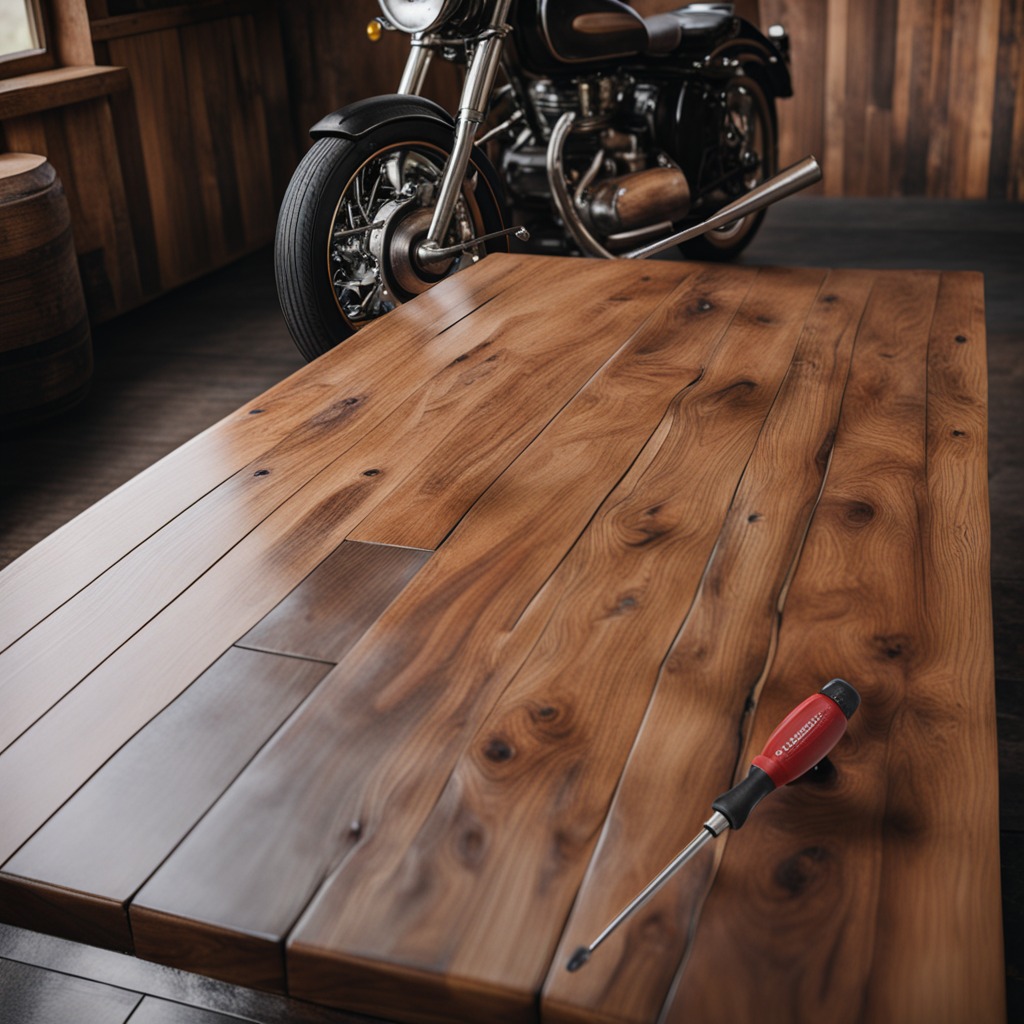
A screwdriver lies on the oil-spilled wooden table in a vintage motorcycle garage.